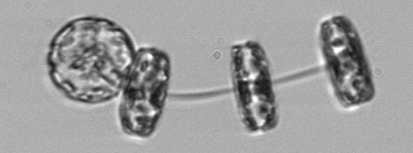
Label: Thalassiosira